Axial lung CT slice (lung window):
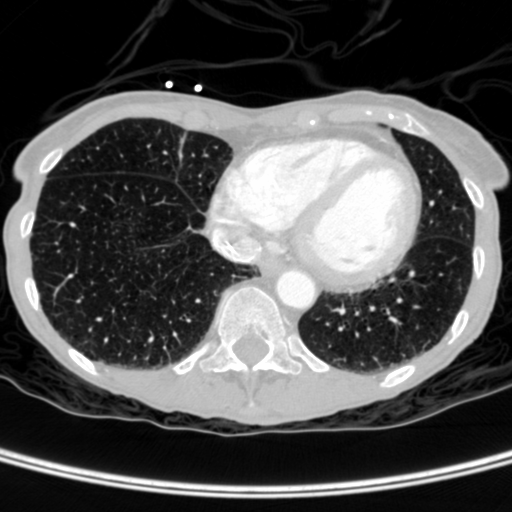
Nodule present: no